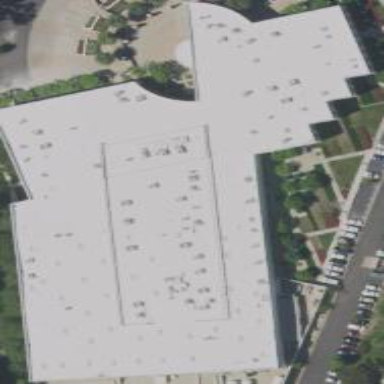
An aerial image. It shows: Commercial building.